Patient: sex M, age 60
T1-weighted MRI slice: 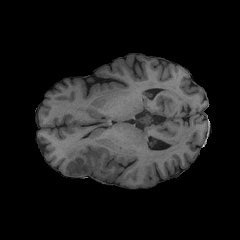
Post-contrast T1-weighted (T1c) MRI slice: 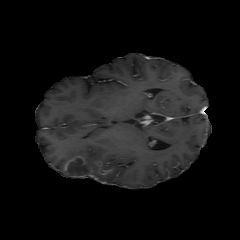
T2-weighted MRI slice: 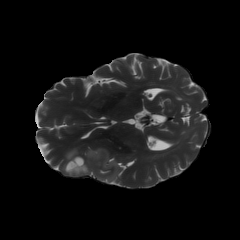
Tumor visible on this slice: yes
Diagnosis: Glioblastoma, IDH-wildtype
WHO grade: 4